The trace is the raw vibration amplitude of a rotating bearing as a function of time. Classify the bearing condition as one of: normal, inner_race, outer_race, ball.
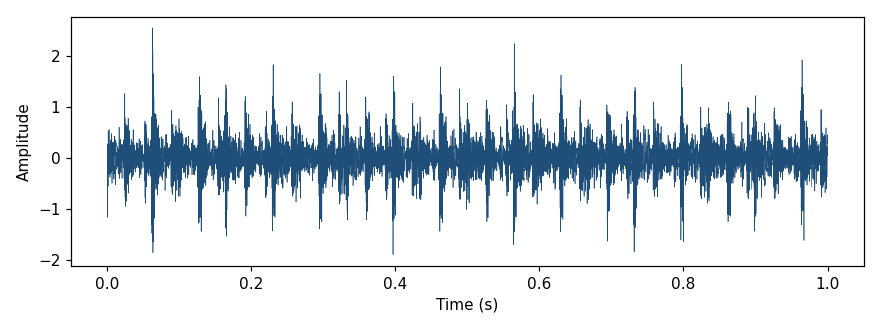
Answer: outer_race